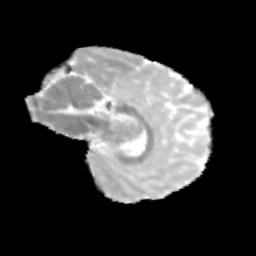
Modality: MD
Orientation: sagittal
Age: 12
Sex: male
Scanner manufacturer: siemens
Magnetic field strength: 3 T
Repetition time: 3.8 s
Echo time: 0.07 s